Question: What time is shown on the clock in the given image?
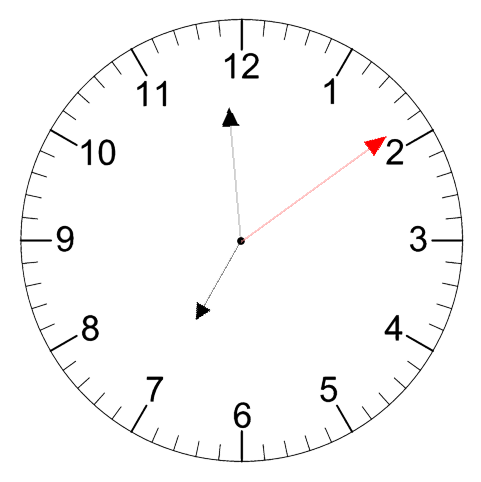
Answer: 06:59:09